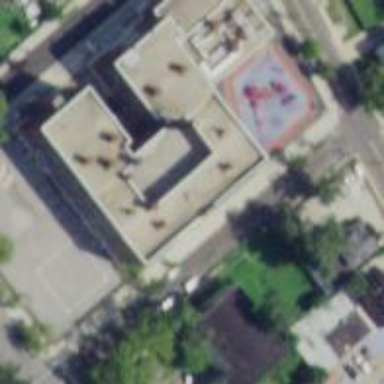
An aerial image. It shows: School.